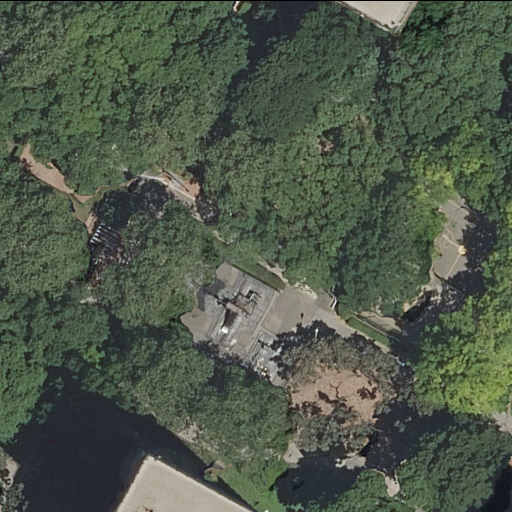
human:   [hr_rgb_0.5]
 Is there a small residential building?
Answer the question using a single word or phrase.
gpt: yes

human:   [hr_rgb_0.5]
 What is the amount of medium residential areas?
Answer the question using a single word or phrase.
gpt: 0

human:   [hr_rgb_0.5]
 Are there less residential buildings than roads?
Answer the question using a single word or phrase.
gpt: yes

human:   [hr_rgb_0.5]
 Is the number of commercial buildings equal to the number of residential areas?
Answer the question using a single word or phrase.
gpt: no

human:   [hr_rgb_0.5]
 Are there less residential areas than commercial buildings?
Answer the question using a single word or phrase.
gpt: no

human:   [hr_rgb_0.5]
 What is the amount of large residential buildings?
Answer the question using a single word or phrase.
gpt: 1

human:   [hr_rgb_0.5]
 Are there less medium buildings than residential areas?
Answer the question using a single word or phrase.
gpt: yes

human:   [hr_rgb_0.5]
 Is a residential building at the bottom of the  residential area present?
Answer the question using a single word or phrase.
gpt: yes

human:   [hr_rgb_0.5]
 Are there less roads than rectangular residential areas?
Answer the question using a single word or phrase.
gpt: no

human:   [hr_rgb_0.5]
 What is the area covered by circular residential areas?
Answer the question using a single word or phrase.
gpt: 0m2

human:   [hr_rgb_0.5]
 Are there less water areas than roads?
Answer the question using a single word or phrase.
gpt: yes

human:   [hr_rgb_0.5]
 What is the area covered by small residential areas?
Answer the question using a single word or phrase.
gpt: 0m2

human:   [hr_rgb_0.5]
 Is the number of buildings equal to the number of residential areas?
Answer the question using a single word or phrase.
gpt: no

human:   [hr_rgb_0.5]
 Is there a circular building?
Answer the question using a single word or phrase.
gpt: no

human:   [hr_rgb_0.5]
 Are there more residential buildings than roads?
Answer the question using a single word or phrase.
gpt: no

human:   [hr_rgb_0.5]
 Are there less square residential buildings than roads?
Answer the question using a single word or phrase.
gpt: yes

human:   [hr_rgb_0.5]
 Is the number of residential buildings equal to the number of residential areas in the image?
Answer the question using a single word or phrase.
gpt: no

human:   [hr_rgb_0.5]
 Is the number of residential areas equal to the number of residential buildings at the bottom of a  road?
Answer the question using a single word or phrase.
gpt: yes

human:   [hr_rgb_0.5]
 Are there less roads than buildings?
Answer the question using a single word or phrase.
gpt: no

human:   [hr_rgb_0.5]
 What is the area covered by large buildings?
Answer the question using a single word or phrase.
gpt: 692m2

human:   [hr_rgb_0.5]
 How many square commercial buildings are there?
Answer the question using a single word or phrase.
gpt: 0

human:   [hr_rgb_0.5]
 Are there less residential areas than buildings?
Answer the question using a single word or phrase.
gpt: yes

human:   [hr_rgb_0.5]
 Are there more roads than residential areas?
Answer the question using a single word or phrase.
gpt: yes

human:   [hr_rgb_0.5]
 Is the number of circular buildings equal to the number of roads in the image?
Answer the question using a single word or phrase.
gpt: no

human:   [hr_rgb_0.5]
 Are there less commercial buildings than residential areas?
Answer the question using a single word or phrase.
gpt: yes

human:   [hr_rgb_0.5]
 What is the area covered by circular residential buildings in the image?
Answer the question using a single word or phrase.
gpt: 0m2

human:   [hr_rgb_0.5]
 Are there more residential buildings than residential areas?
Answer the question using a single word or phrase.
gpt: yes

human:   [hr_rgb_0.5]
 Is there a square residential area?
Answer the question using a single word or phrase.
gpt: no

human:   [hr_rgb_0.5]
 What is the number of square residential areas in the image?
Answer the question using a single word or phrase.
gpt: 0

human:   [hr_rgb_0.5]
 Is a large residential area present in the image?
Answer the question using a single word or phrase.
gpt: yes

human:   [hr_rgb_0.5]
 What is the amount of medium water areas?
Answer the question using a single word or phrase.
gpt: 0

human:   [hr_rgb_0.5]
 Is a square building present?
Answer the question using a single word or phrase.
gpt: no

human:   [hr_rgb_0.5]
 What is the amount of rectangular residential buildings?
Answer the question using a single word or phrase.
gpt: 1

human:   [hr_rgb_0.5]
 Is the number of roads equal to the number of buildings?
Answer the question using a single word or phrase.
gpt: no

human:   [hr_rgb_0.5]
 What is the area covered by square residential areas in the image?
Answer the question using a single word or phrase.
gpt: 0m2

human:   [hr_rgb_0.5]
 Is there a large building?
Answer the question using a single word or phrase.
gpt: yes